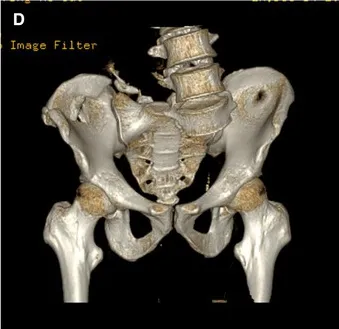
The three-dimensional reconstruction was useful in showing the bony structure clearly (D). CT, computed tomography.
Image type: radiology (ct)